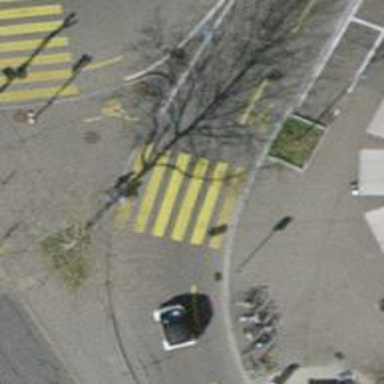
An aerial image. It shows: Kerb barrier.